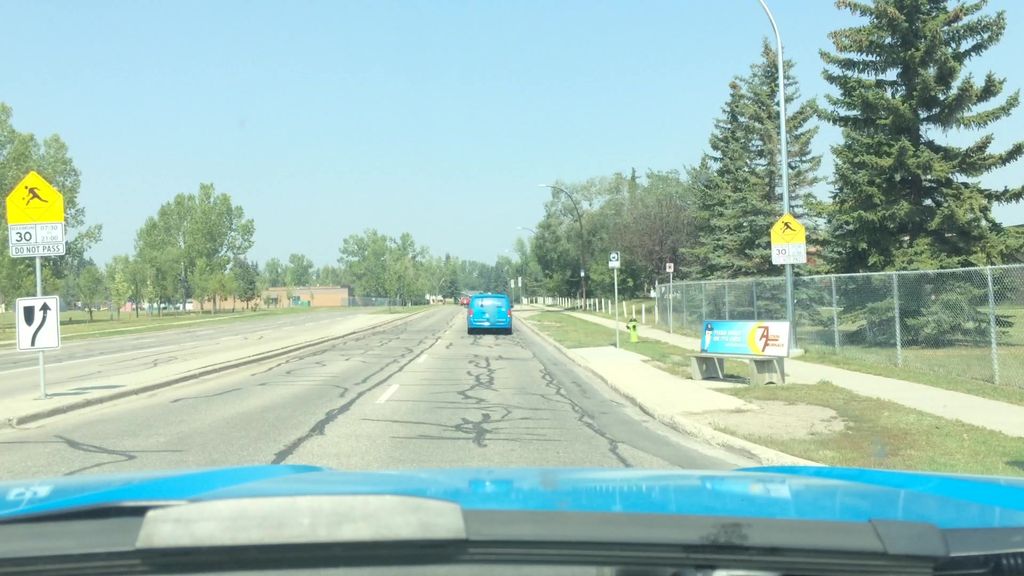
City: calgary